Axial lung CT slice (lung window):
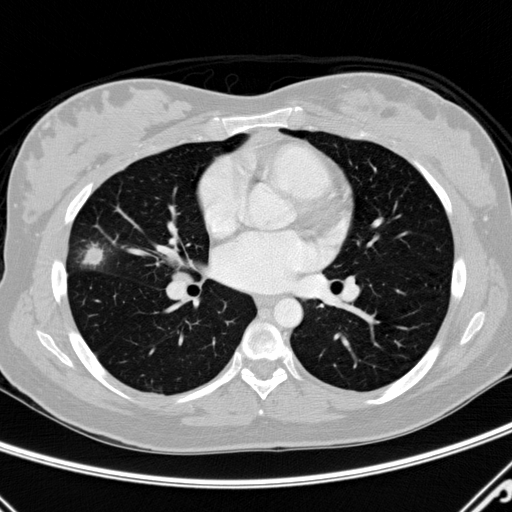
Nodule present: yes
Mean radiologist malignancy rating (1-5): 4